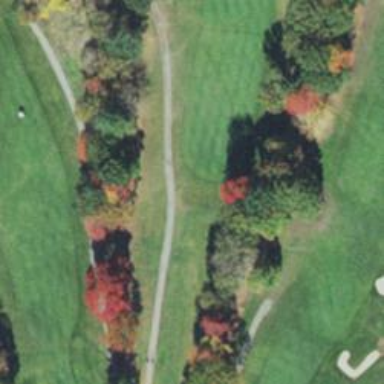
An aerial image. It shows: Well-maintained path in golf course.